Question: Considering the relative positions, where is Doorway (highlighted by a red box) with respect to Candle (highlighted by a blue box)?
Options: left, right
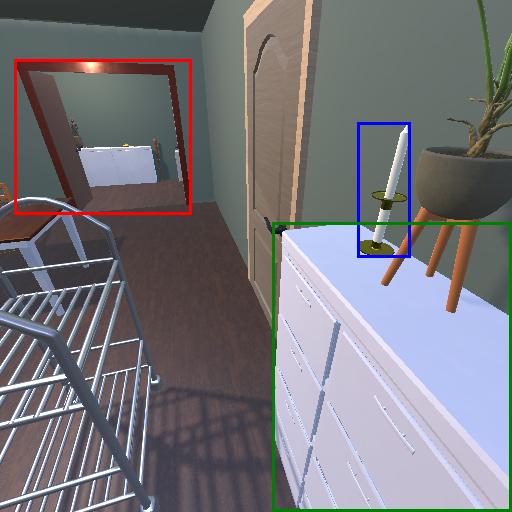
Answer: left